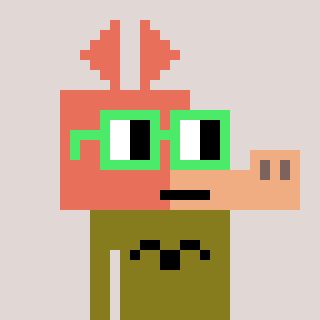
a pixel art character with square light green glasses, a aardvark-shaped head and a gunk-colored body on a warm background